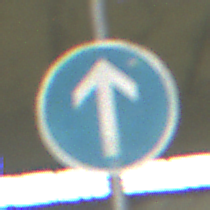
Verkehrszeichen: VorgeschriebeneFahrtrichtungGeradeaus
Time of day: NotSpecified
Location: Indoor (Special)
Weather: NotSpecified
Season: NotSpecified
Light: Artificial